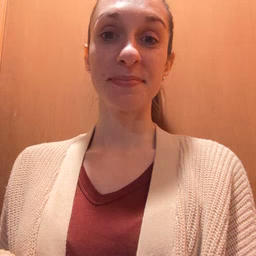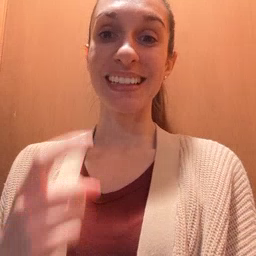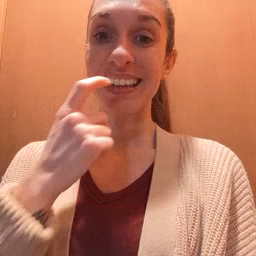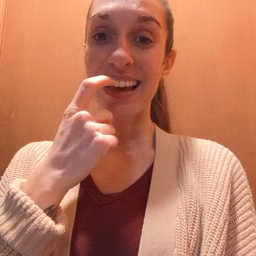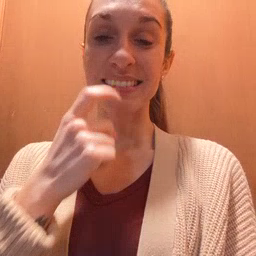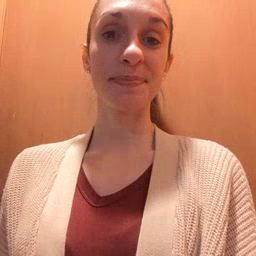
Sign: glasswindow